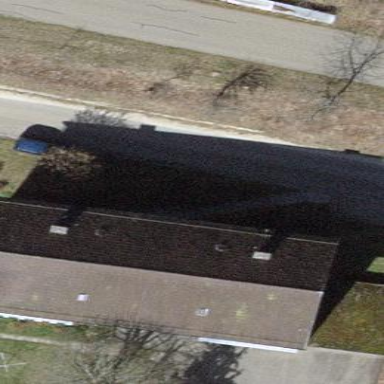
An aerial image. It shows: Residential building.